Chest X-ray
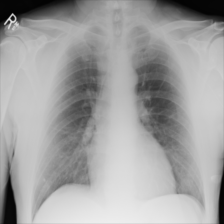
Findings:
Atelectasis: negative
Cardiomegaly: negative
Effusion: negative
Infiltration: positive
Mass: negative
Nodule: negative
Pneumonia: negative
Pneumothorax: negative
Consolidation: negative
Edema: negative
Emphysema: negative
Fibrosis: negative
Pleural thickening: negative
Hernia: negative